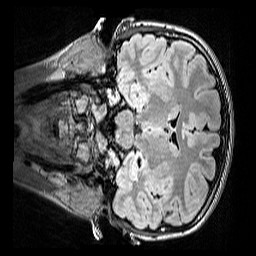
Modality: FLAIR
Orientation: coronal
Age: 12
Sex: female
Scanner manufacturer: siemens
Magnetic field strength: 3 T
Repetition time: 5 s
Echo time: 0.388 s